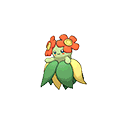
Pok\u00e9mon: bellossom